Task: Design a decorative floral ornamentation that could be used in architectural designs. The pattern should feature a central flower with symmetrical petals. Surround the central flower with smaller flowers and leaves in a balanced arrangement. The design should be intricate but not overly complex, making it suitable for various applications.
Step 1180:
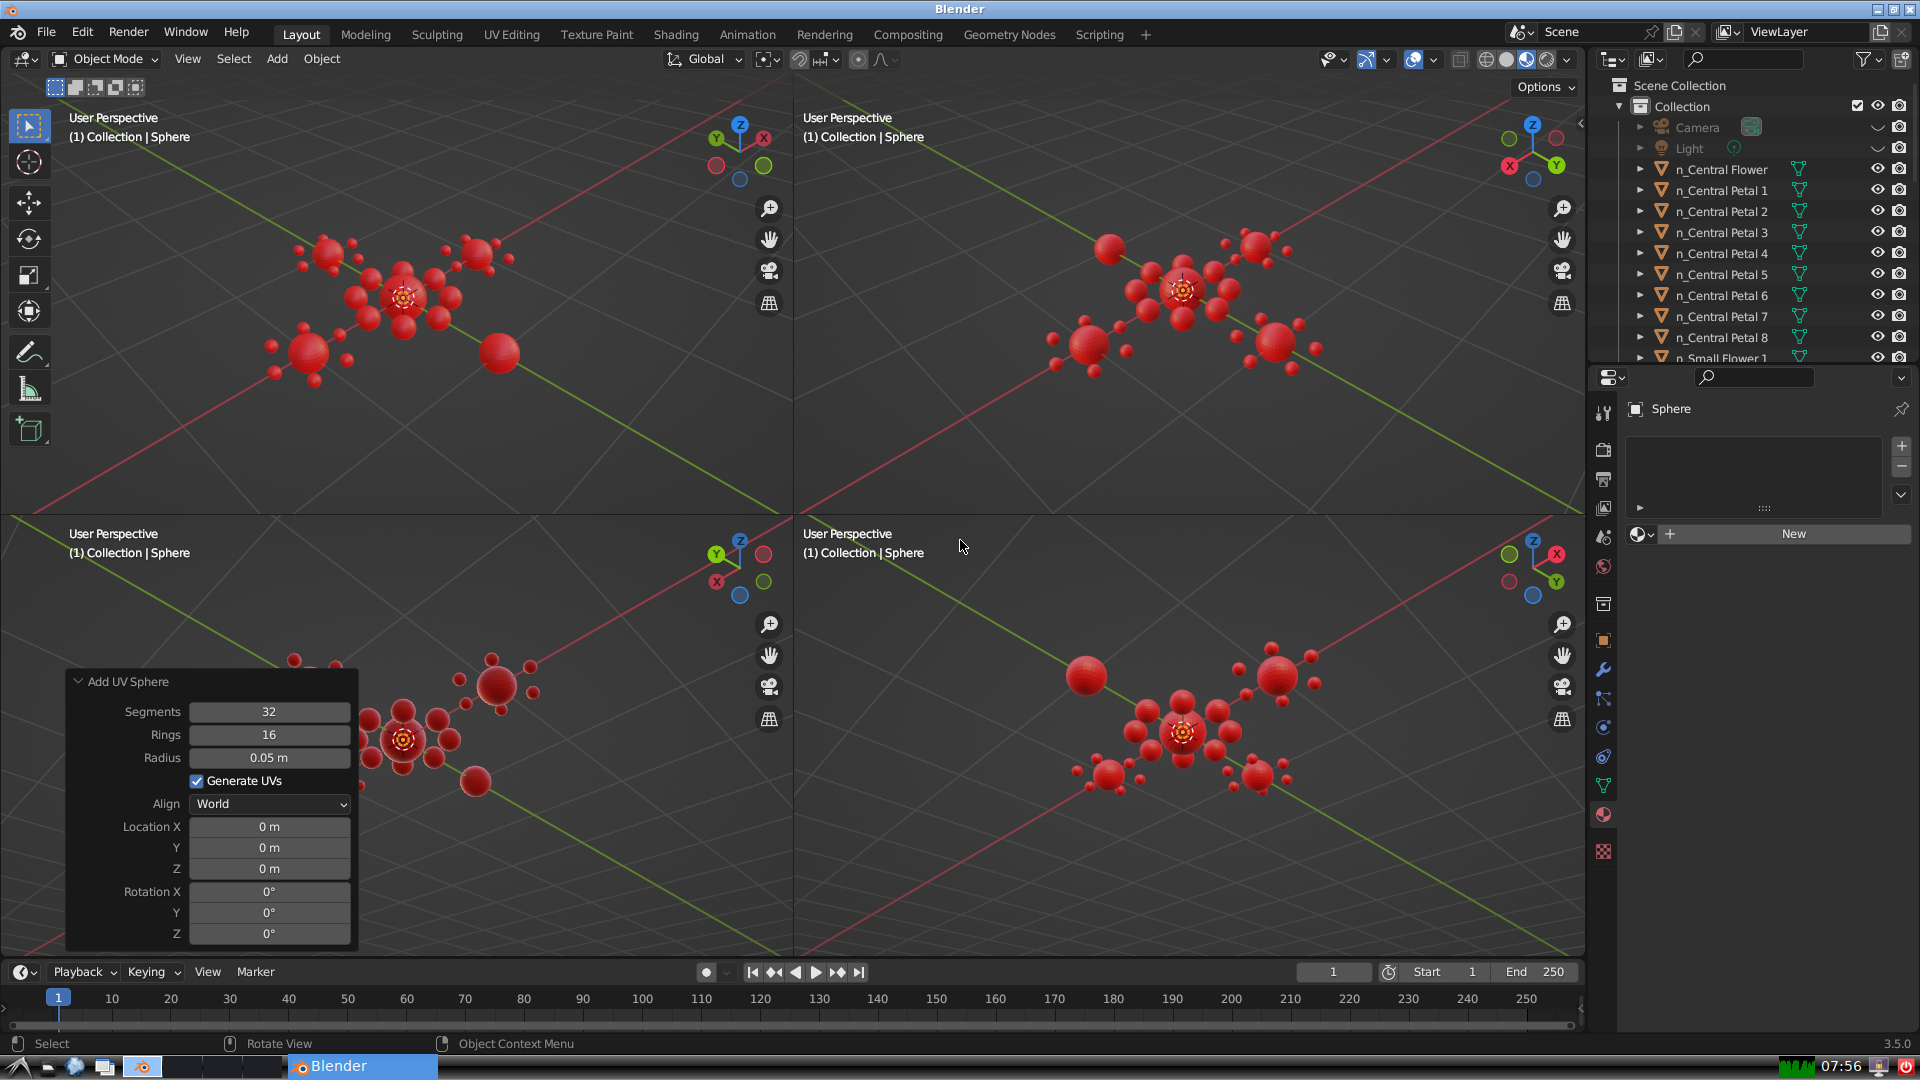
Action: {"mouse_move": [270, 827]}